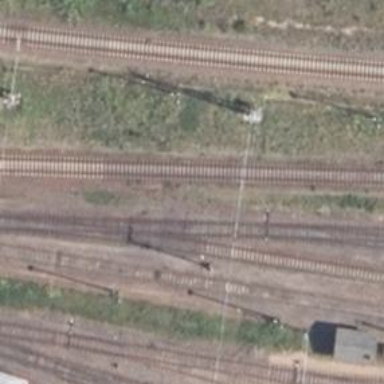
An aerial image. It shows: Railway signal.